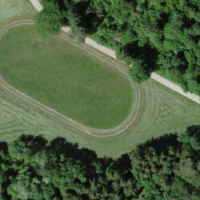
EUNIS habitat code: 25
Species observed at this site:
Hedera helix
Erithacus rubecula